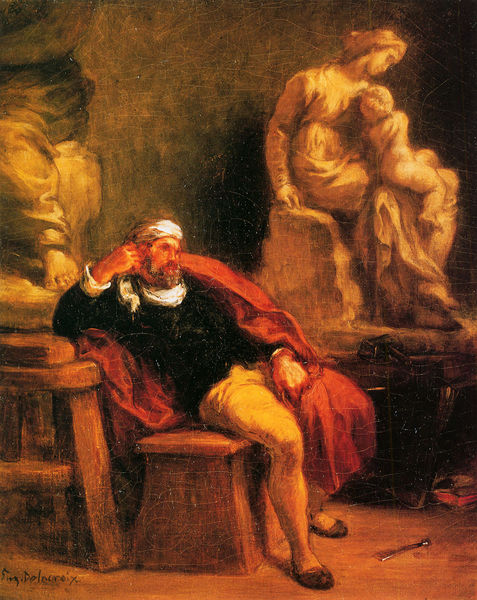
Titel: Michelangelo in seiner Werkstatt
Künstler: Eugène Delacroix
Institution: Montpellier, Musée Fabre
Schlagwörter: dunkel, fuß, gemälde, himmel, mann, nackt, umhang, weiß, gelb, ocker, sitzen, braun, frau, hell, hintergrund, holz, marmor, schwarz, stuhl, tisch, rot, schal, bart, arm, falten, stirnband, signatur, öl, boden, gewand, mantel, sitzend, kind, engel, skulptur, statue, bein, modell, schuhe, risse, farbe, baby, bank, füsse, hocker, schemel, lehnen, kopftuch, grimmig, atelier, maler, podest, warten, denkend, buch, künstler, selbstbildnis, denker, pinsel, selbstportrait, werkstatt, jesus, maria, madonna, mutter gottes, turban, figru, bildhauer, delacroix, lümmeln, felb, signator, ruban, tischbank